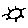
Label: sun